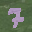
Label: 7